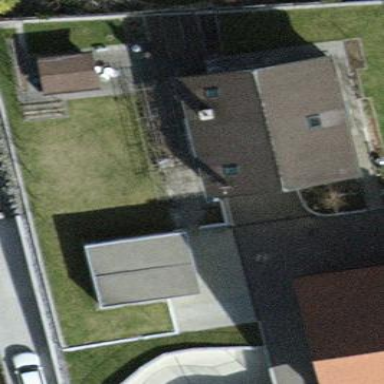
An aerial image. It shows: Building with gabled roof.